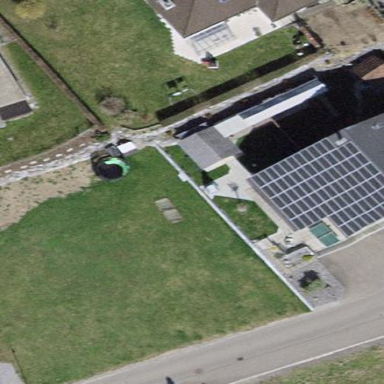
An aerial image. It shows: Solar photovoltaic panel generator.